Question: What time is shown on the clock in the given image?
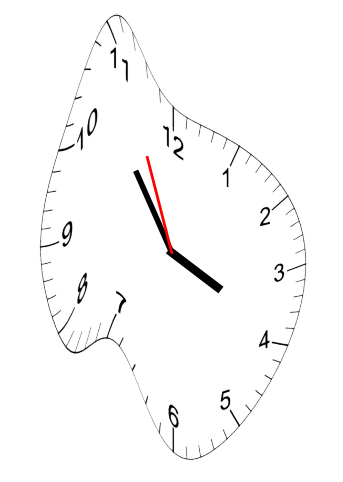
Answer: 03:53:56